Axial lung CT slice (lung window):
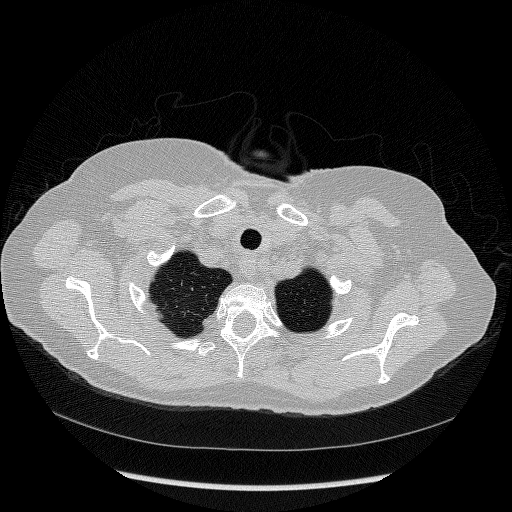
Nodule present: no